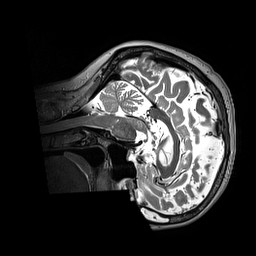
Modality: T2w
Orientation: sagittal
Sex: female
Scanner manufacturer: siemens
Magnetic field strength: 3 T
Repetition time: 3.2 s
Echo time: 0.409 s